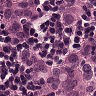
Metastatic tissue present: yes